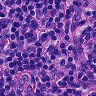
Metastatic tissue present: no